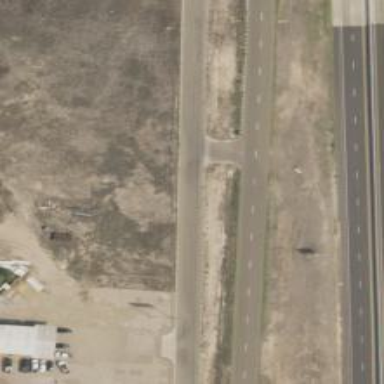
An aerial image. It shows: Tertiary road with frontage road.